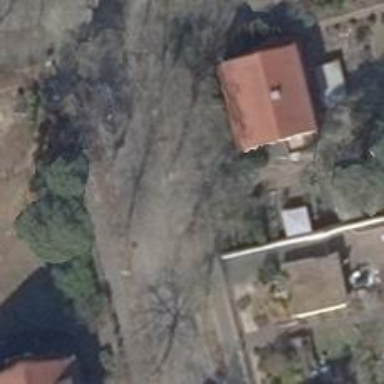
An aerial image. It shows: Driveway.